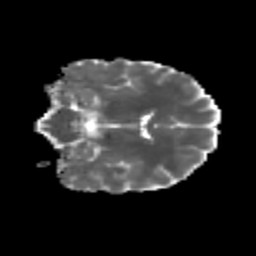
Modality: MD
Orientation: coronal
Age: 23
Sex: female
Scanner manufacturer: siemens
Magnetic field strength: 3 T
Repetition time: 3.5 s
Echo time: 0.113 s